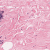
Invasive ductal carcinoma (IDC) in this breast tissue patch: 0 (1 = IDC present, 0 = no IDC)